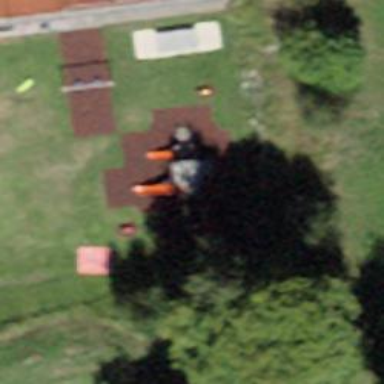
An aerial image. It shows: Playground area for leisure land.